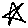
Label: star